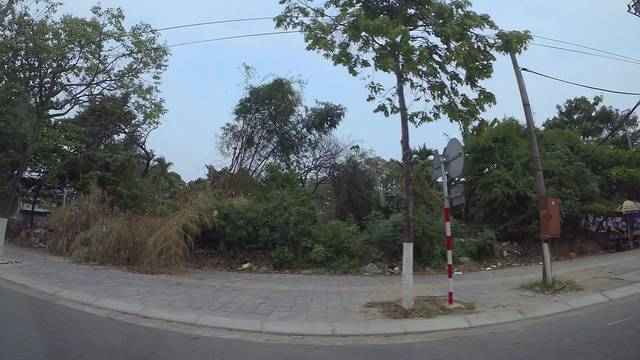
Region: Vietnam
Coordinates: 16.029, 108.209